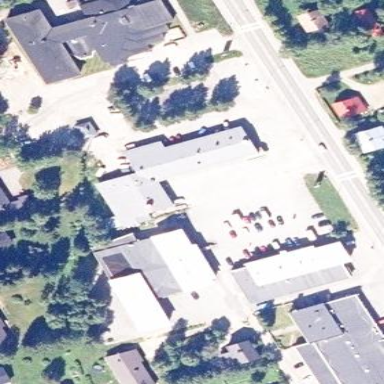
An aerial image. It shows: Retail building.